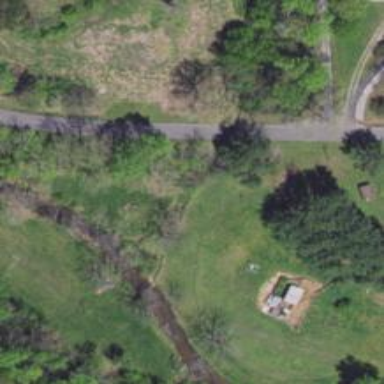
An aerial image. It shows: Culvert tunnel.